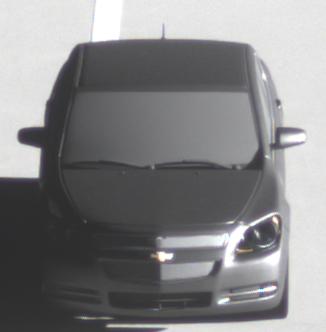
Make: Chevrolet
Model: Malibu 2.4
Detailed model: Malibu
Model produced from: 2012/07
Model produced until: 2014/08
Doors: 4
Color: gray
Road condition: dry road
Daytime: morning or afternoon
Contrast: high contrast